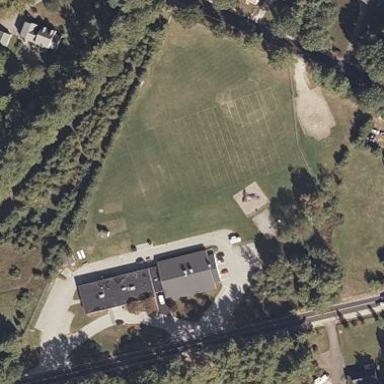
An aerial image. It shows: School.